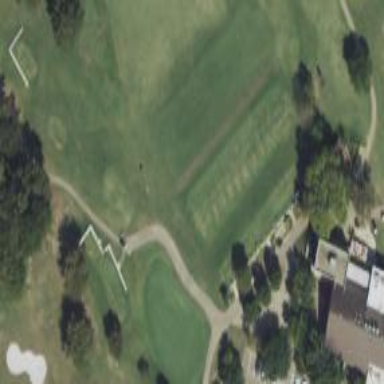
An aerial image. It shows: Golf tee on grassy land.